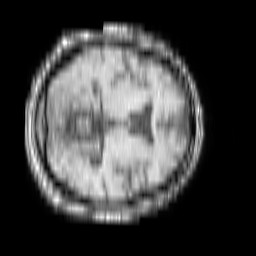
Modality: T1w
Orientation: axial
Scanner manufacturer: philips
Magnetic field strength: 1.5 T
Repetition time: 0.1918 s
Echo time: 0.001921 s